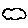
Label: cloud